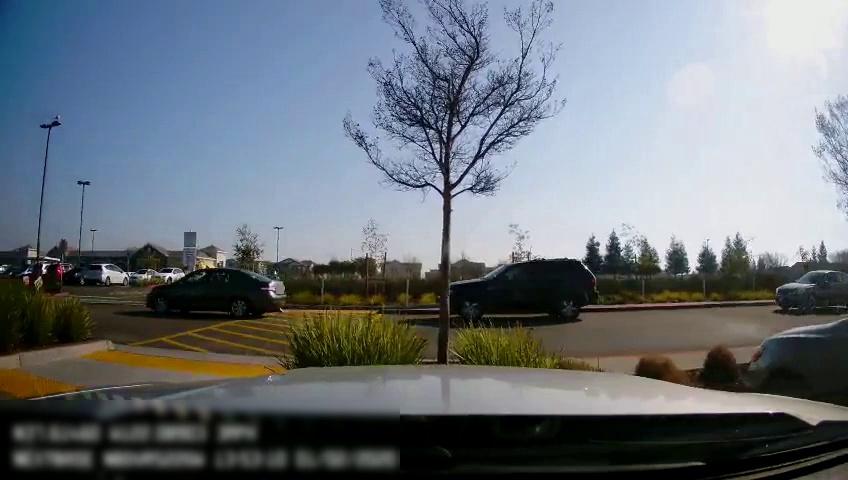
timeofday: Day
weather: Sunny
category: Drivable Space
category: Vehicles | Car
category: Vehicles | SUV
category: Vehicles | Car
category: Vehicles | Car
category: Vehicles | SUV
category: Vehicles | Car
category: Vehicles | Car